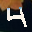
Label: 4